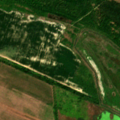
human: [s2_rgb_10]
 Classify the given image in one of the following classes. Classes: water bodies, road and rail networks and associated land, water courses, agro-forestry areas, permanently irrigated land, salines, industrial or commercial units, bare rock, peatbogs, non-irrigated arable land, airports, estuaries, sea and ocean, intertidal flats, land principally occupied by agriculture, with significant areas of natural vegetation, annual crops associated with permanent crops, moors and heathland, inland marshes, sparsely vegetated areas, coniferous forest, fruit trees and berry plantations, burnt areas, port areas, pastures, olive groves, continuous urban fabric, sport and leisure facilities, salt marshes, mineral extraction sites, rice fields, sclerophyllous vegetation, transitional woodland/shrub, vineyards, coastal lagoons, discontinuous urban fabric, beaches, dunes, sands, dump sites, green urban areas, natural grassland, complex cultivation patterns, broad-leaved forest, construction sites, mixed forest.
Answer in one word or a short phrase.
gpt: non-irrigated arable land, pastures, broad-leaved forest, transitional woodland/shrub, water bodies